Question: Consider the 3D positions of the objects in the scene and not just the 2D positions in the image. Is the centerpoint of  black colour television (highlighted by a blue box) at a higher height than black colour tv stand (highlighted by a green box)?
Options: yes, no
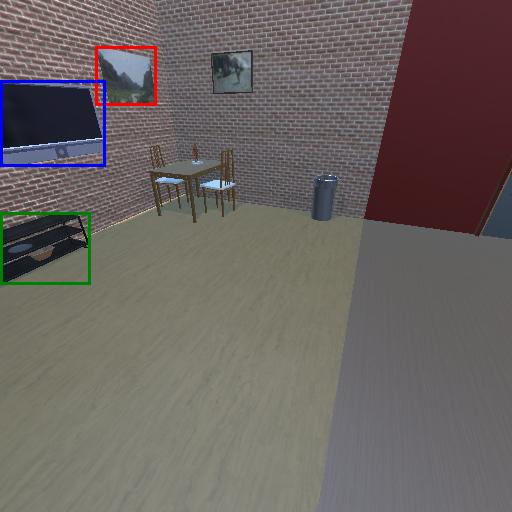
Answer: yes